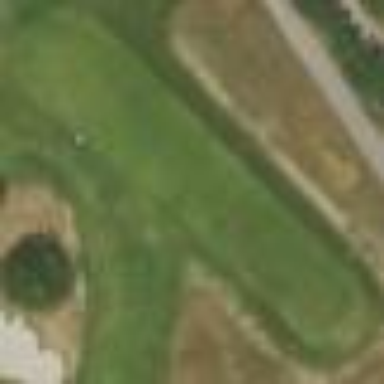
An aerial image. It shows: Grassy area designated as golf tee.